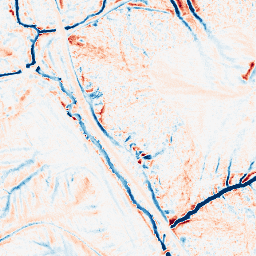
Category: edge_preserving
Decomposition family: median
Decomposition parameters: size: 11
Upsampling method: sinc_blackman
Upsampling parameters: scale: 4
kernel_size: 16
Upsampling scale: 4